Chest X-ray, PA view. Patient: 39 years old, sex F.
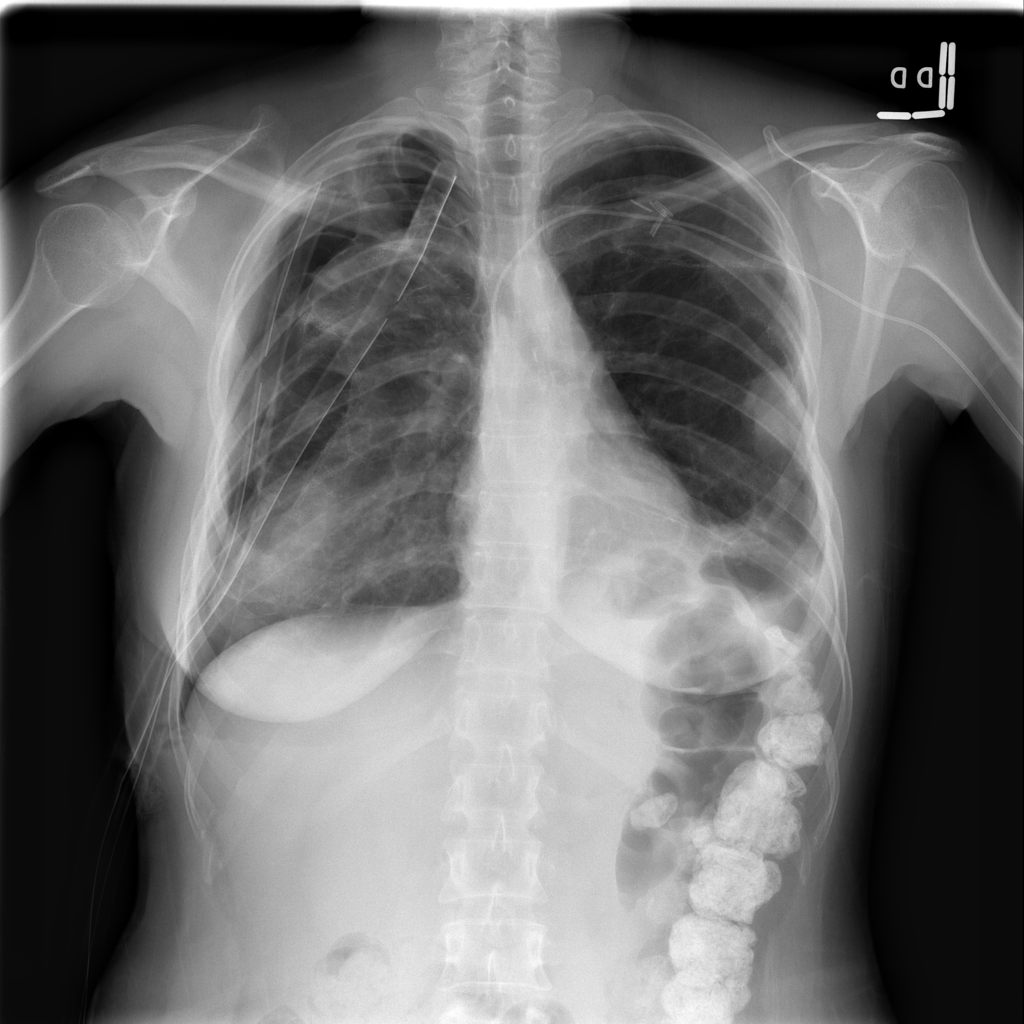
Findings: Pneumothorax